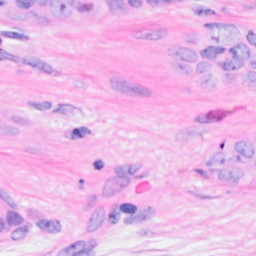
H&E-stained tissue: Breast